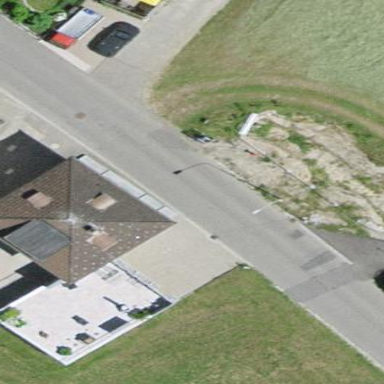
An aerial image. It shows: Building with hipped roof.